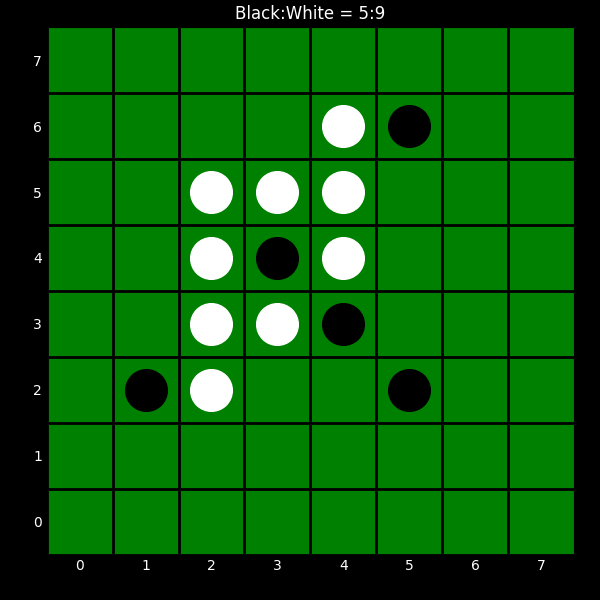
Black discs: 5
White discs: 9